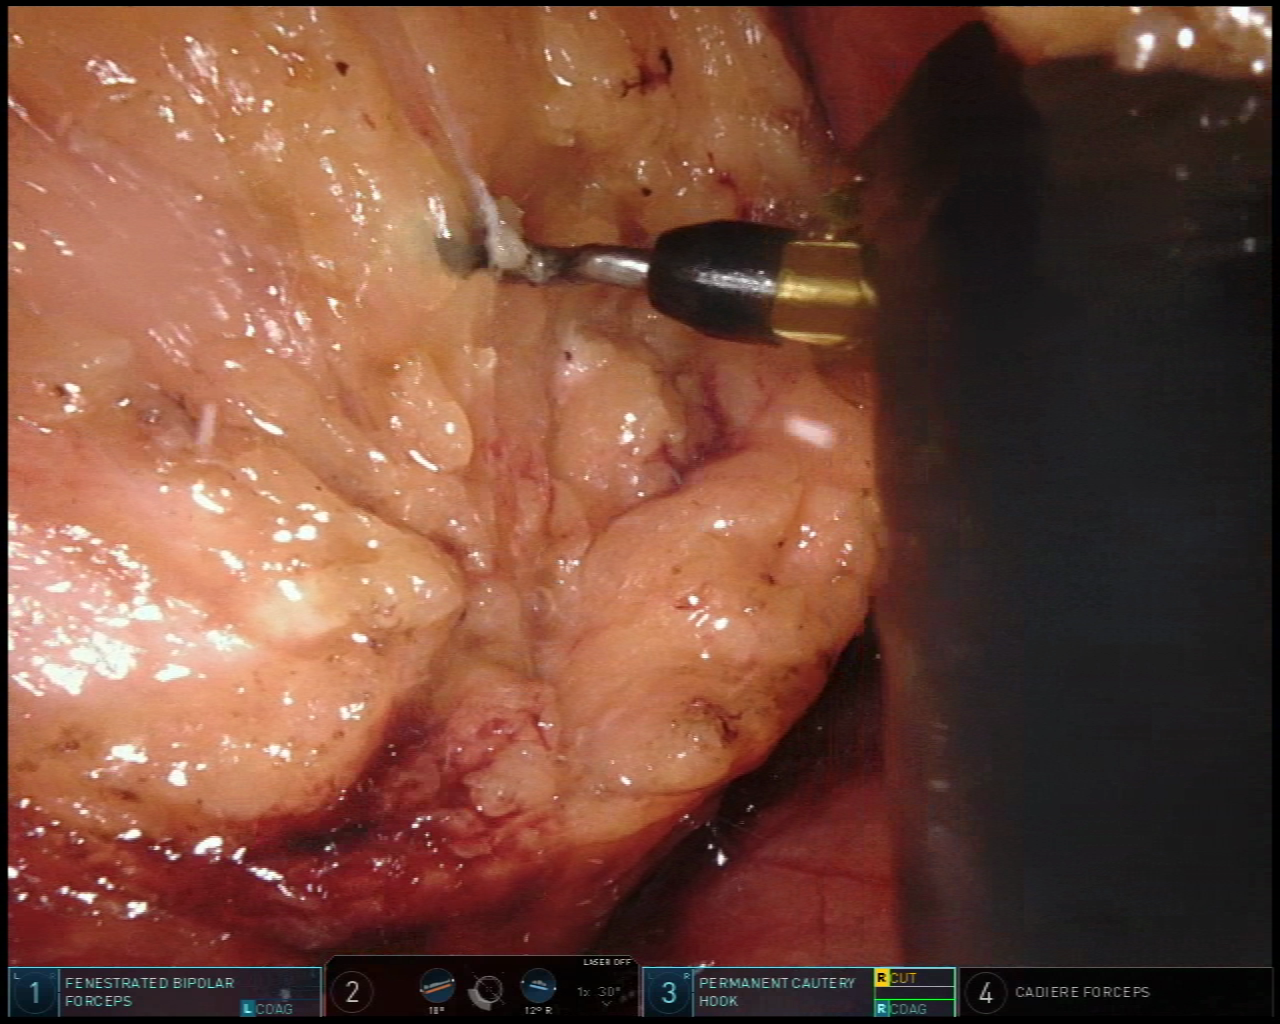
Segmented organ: pancreas
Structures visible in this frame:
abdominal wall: no
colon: no
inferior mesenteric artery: no
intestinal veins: no
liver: no
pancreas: yes
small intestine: no
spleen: no
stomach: no
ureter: no
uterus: no
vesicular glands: no